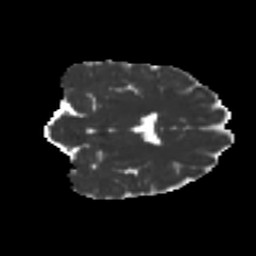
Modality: MD
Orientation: coronal
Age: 42
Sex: female
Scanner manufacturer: ge
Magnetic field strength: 3 T
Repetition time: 7.8 s
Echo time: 0.0607 s